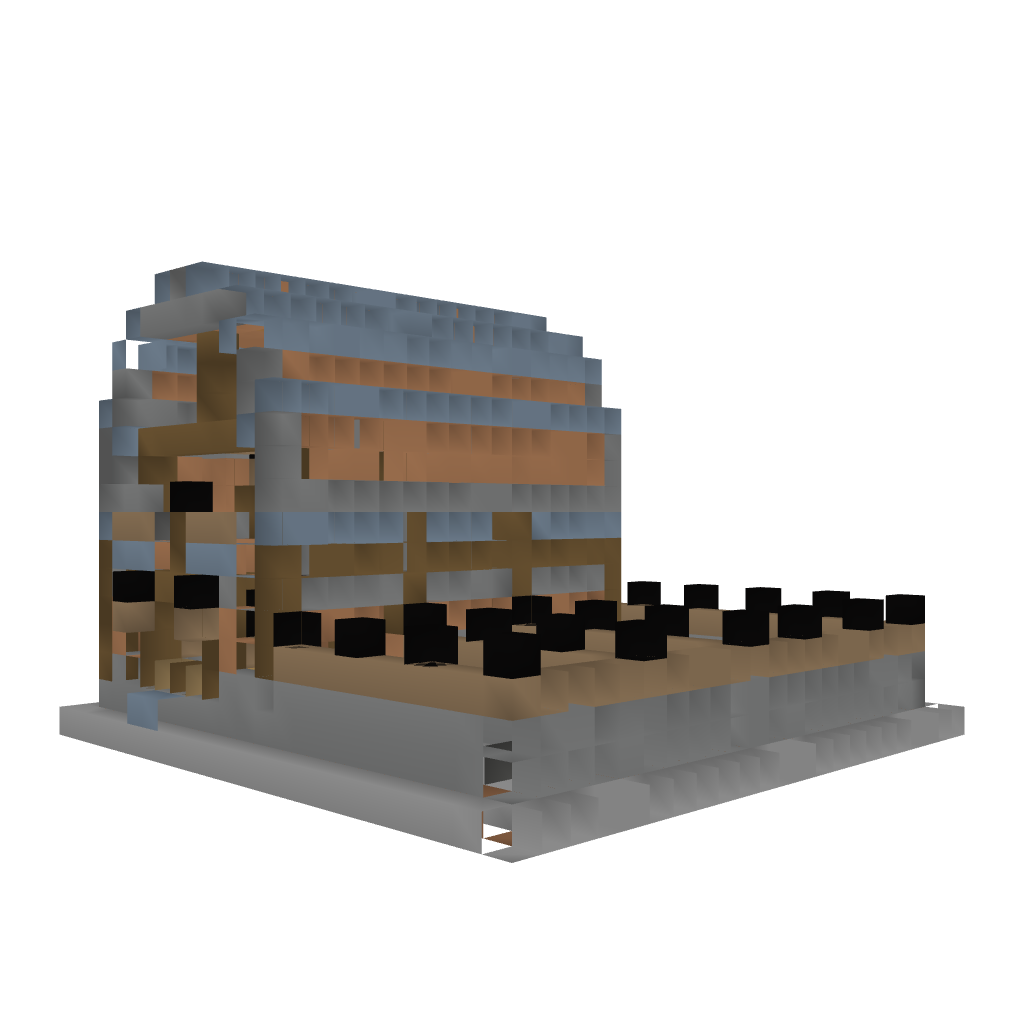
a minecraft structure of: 3 Stall Barn